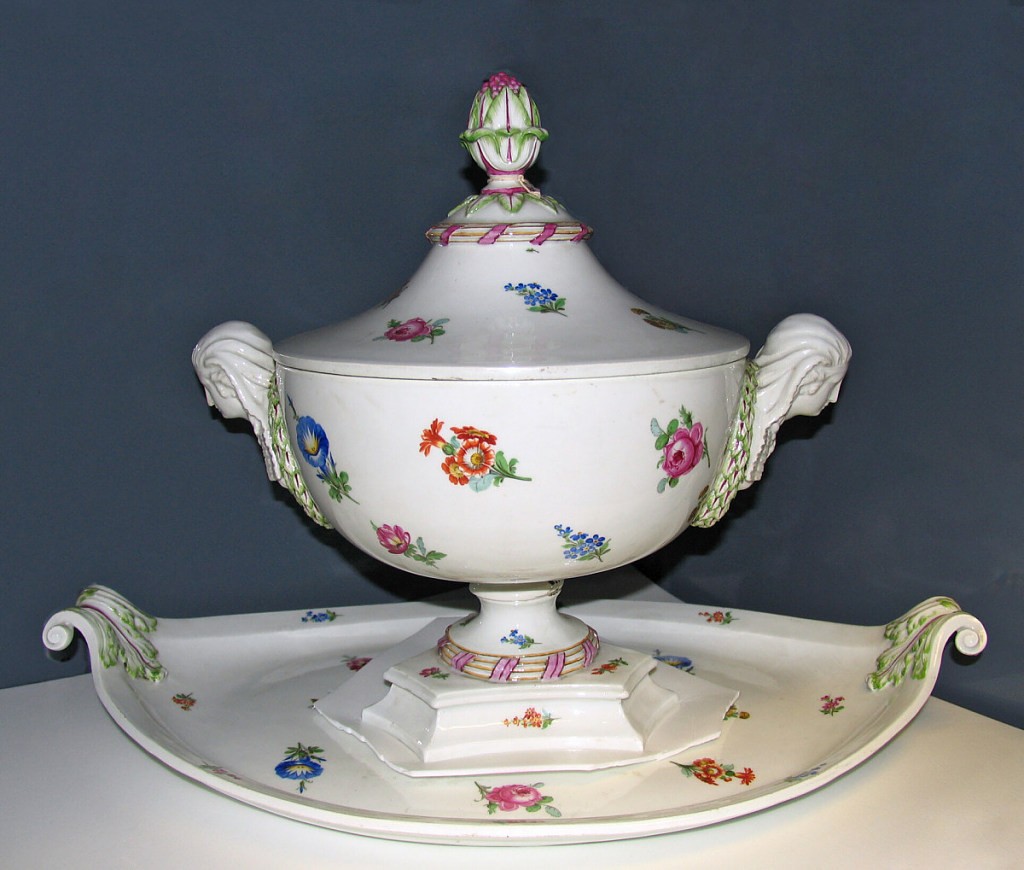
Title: Soup Tureen and Tray
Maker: Meissen Porcelain Manufactory, German, active from 1710 to the present
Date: late 18th–early 19th century
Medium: hard paste porcelain, vitreous enamel
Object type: tureen and tray
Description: Oval dish with molded scrolling handles and decorated with scattered flowers.